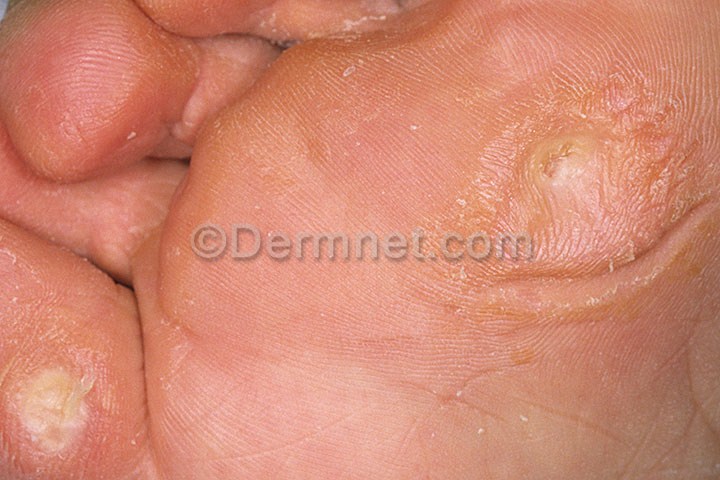
Disease: Warts Molluscum and other Viral Infections